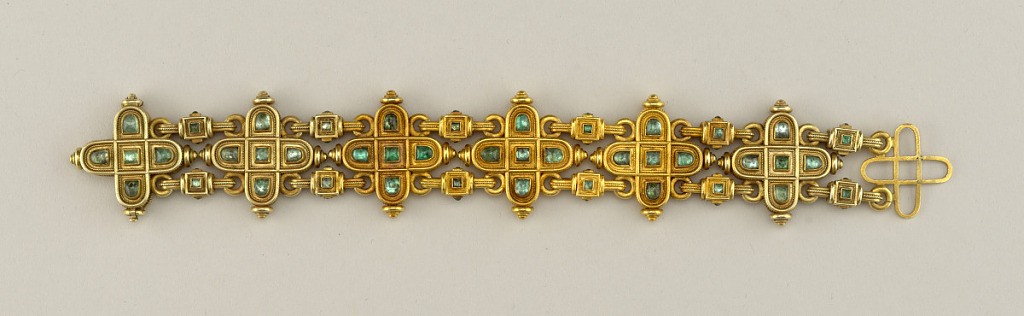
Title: Bracelet
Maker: Fortunato Pio Castellani & Sons, Italy, founded 1815
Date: ca. 1880
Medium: Gold, emeralds
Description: Heavy gold bracelet with six cruciform motifs and forty-two cabochon emeralds. "Medieval" style- continuation of Castellani expanding their repertoire of historical styles.